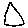
Label: triangle